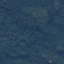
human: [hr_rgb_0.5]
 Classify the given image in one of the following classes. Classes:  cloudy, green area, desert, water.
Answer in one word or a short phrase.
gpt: green area